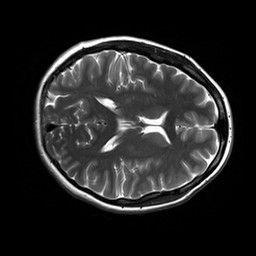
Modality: T2w
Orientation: axial
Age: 28
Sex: female
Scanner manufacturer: siemens
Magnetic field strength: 3 T
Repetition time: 8.53 s
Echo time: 0.091 s